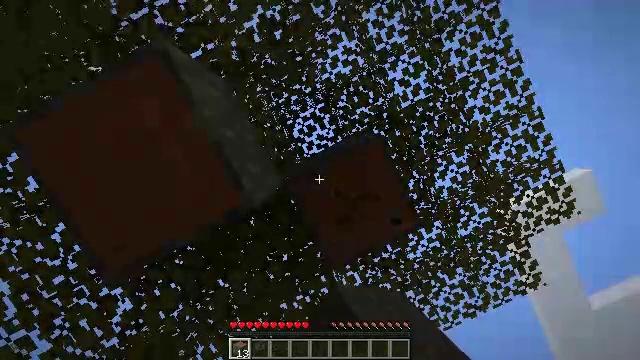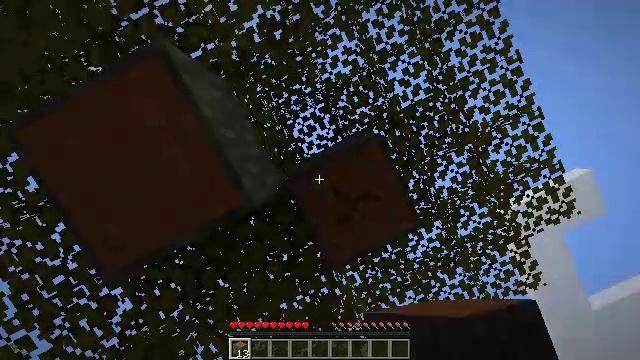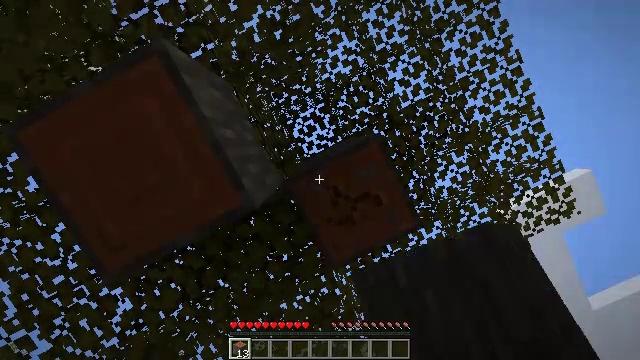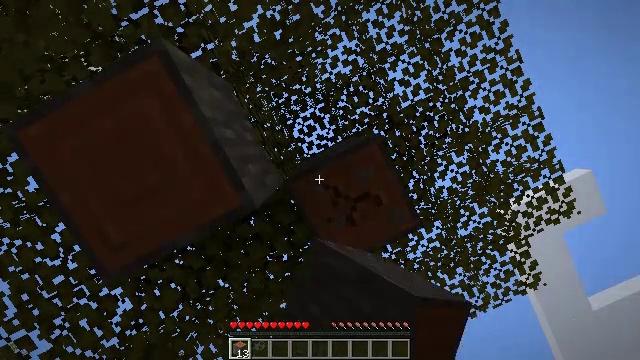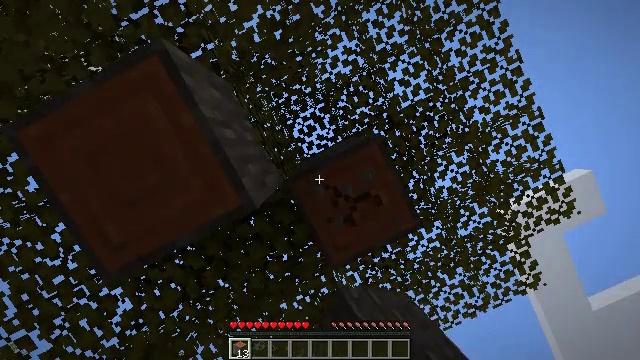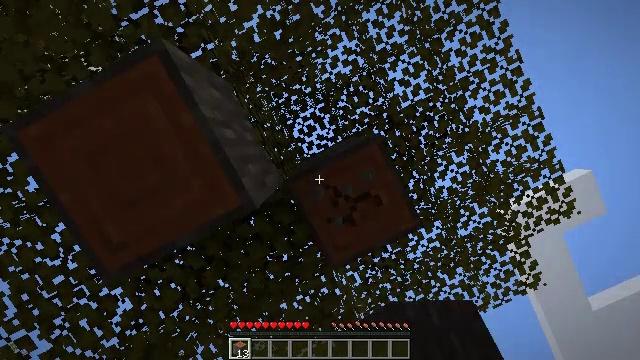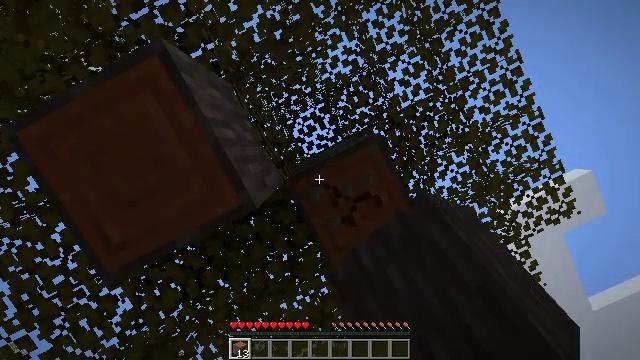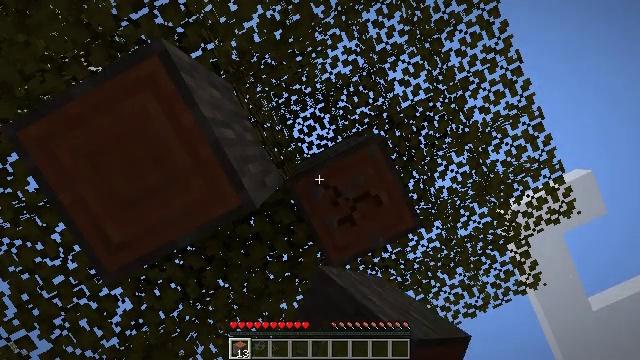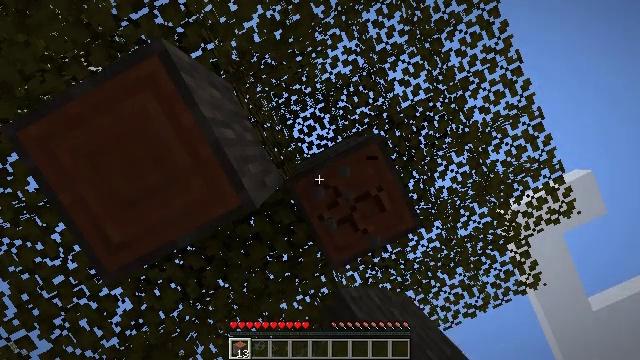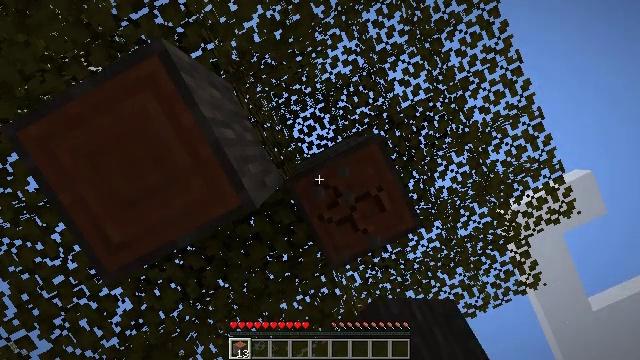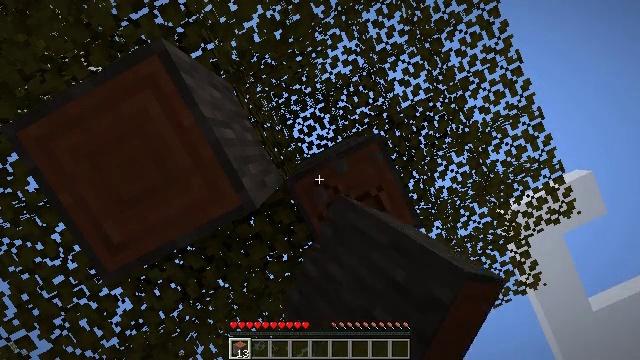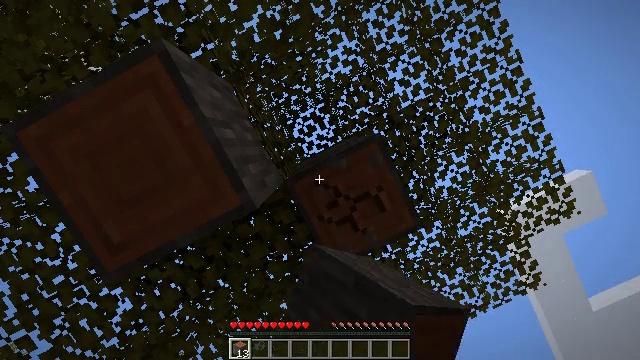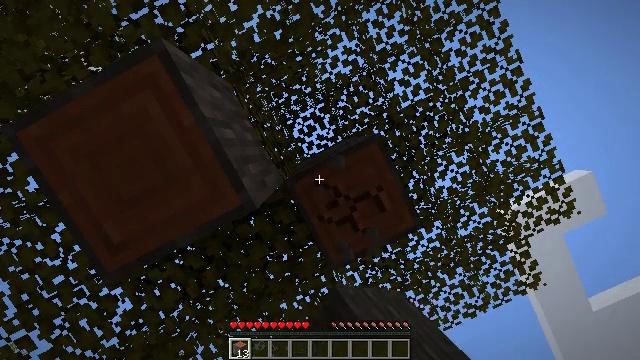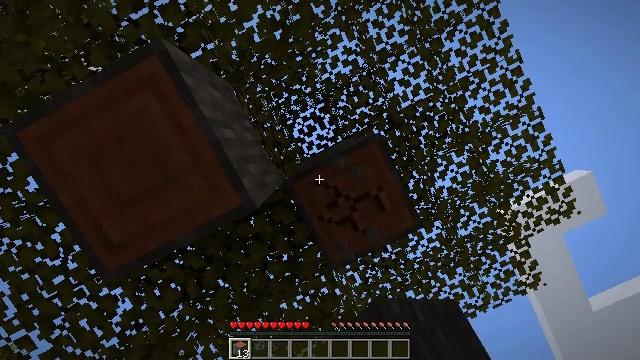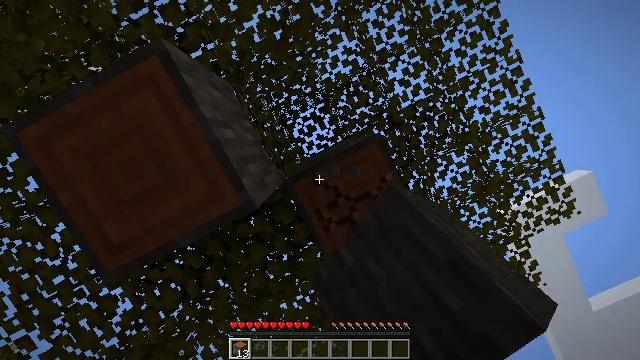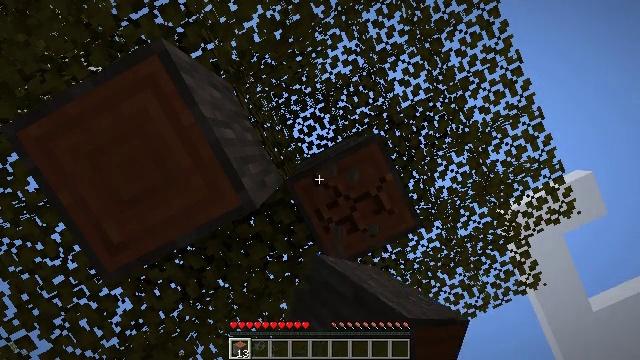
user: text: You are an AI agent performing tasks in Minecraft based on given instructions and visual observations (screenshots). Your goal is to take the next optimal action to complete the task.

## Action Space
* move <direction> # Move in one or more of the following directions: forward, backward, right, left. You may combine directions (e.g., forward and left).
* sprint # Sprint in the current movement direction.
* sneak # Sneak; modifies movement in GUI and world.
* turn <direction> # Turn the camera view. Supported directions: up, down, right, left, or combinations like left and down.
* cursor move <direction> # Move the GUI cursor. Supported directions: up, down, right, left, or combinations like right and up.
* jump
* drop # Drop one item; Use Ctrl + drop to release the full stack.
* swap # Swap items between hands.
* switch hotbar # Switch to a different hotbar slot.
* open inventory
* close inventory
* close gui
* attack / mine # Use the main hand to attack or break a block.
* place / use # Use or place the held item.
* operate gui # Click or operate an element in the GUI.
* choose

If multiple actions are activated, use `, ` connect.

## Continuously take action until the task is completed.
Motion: motion action
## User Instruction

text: Break the acacia log from the tree.
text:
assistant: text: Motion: attack / mine
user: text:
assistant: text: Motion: attack / mine
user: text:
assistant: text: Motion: attack / mine
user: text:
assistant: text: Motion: attack / mine
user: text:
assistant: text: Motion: attack / mine
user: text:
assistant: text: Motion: attack / mine
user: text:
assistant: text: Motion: attack / mine
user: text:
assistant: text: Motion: attack / mine
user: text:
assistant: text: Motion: attack / mine
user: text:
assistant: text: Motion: attack / mine
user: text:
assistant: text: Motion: attack / mine
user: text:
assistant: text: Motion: attack / mine
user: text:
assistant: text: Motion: attack / mine
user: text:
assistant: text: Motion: attack / mine
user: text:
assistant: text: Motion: attack / mine
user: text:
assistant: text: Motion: attack / mine
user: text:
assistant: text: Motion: attack / mine
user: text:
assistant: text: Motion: attack / mine
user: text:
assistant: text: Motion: attack / mine
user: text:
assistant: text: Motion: attack / mine
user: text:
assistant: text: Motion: attack / mine
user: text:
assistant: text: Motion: attack / mine
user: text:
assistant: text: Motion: attack / mine
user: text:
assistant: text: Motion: attack / mine
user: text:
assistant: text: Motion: attack / mine
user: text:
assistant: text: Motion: attack / mine
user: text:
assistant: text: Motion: attack / mine
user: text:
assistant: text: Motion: attack / mine
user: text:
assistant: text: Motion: attack / mine
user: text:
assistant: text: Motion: attack / mine